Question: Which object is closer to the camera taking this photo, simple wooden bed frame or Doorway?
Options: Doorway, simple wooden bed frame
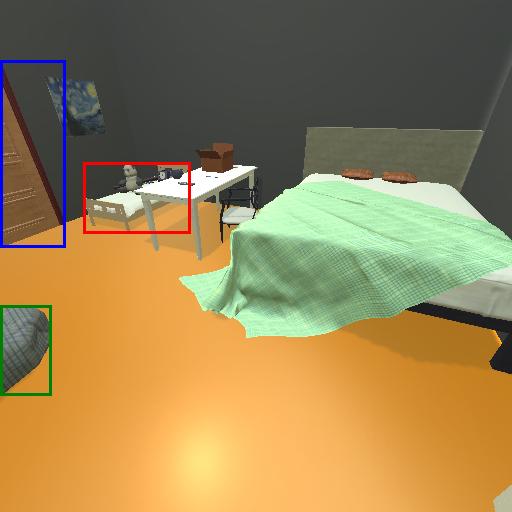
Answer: Doorway